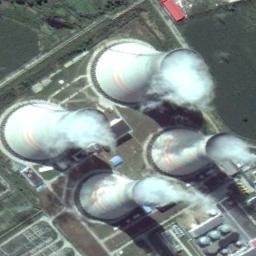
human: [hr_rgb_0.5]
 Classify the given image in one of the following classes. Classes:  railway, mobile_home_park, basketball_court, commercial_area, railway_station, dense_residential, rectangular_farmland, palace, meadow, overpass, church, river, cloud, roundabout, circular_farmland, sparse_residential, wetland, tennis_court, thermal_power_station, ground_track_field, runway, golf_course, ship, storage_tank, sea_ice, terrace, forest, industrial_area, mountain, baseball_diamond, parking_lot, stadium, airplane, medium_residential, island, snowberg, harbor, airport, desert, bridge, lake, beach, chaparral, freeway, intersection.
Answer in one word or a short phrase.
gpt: thermal_power_station